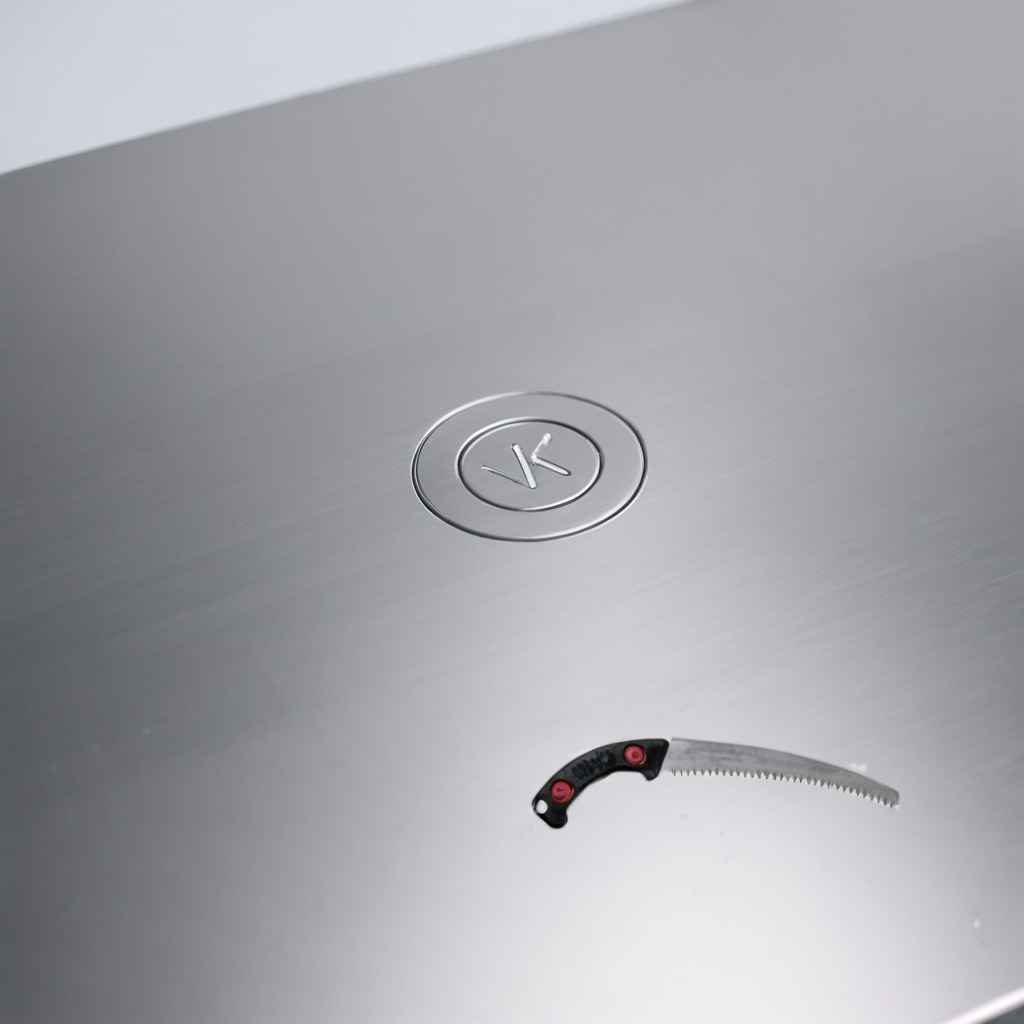
A handheld metal saw is lying on the stainless steel table in a high-end prototyping lab.